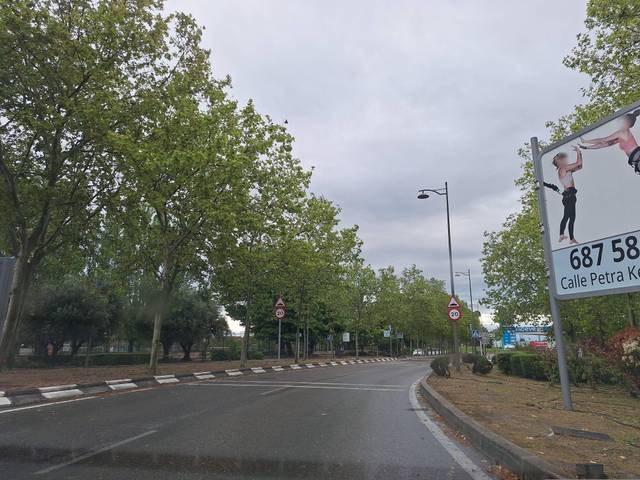
Region: Spain
Coordinates: 40.33, -3.745